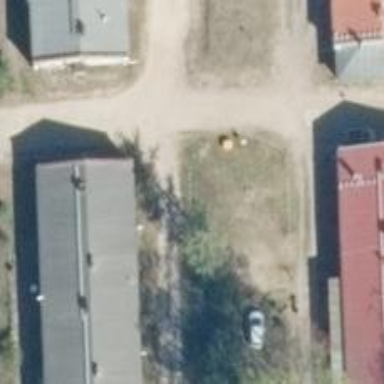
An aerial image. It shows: Driveway.